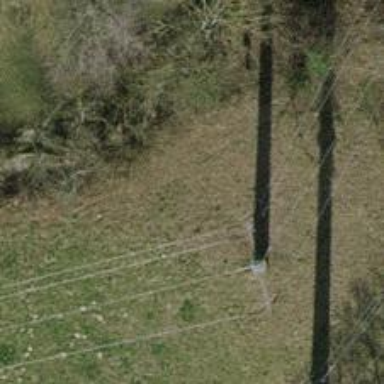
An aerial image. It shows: Three power lines with cables.